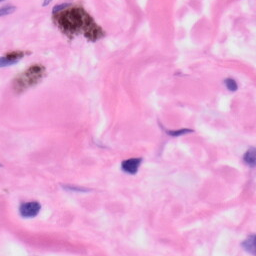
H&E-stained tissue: Skin